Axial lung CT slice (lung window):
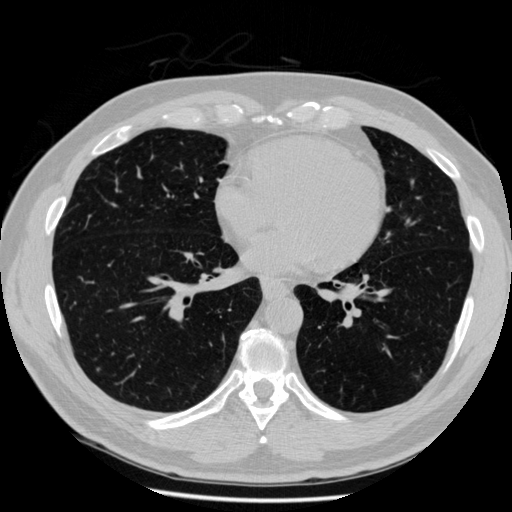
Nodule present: no